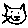
Label: cat